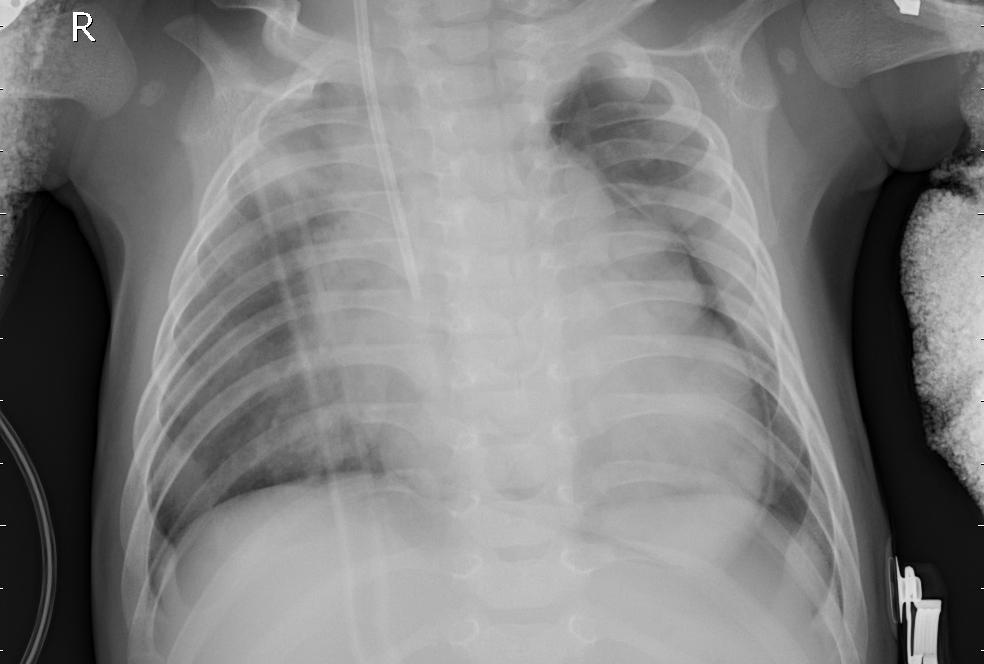
Diagnosis: PNEUMONIA